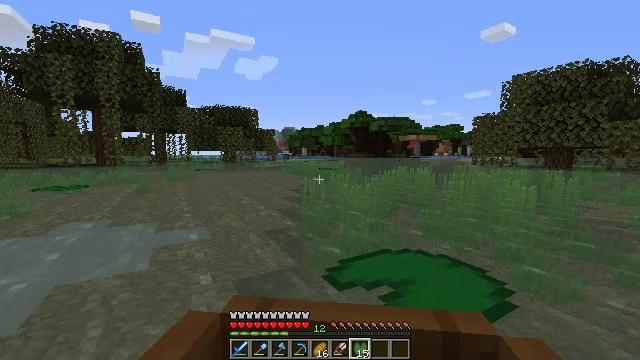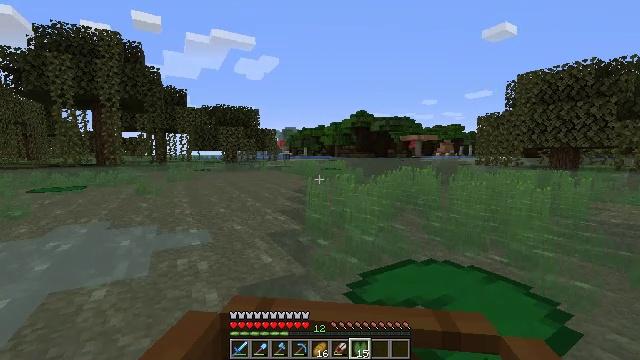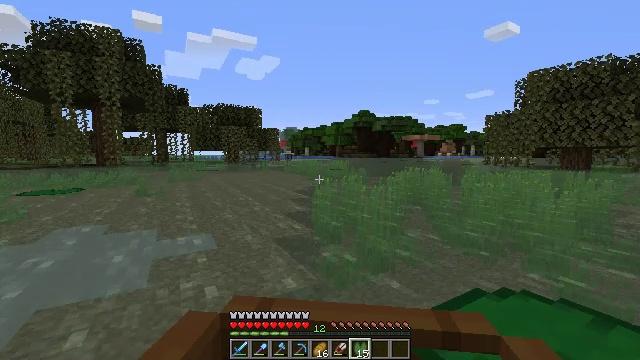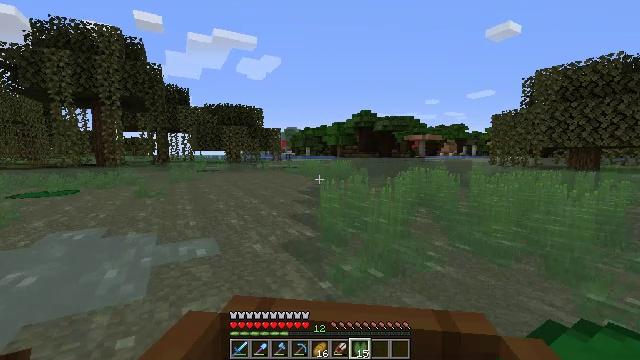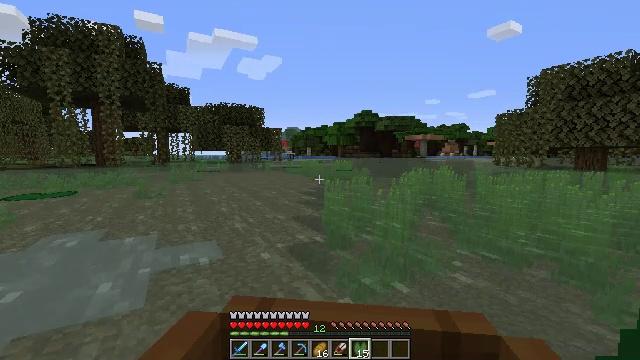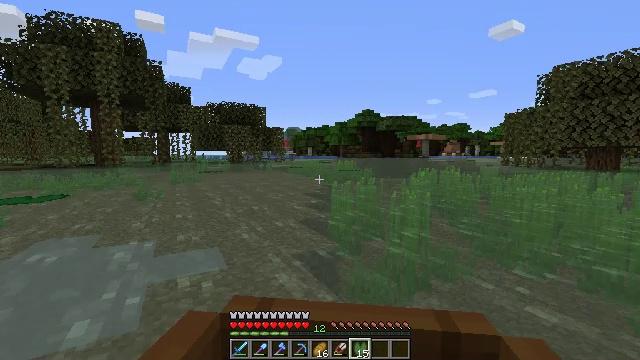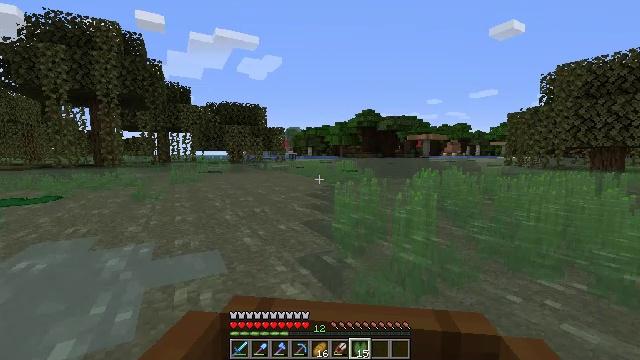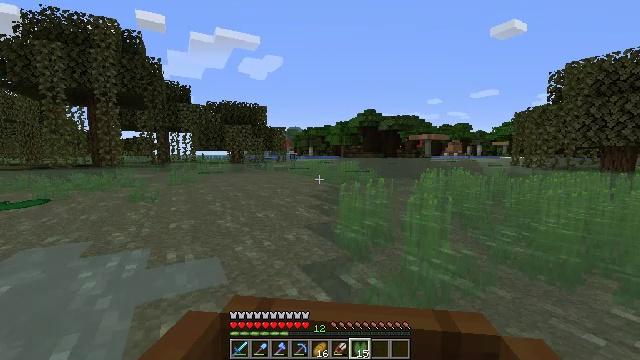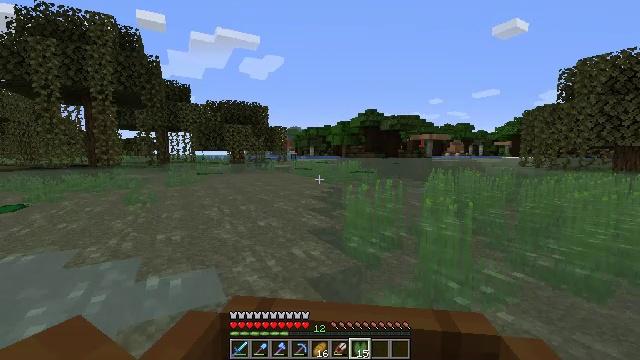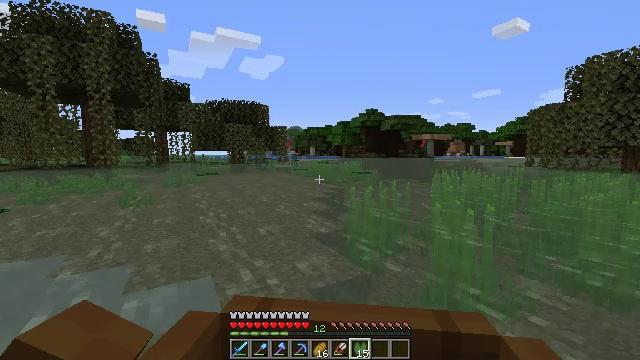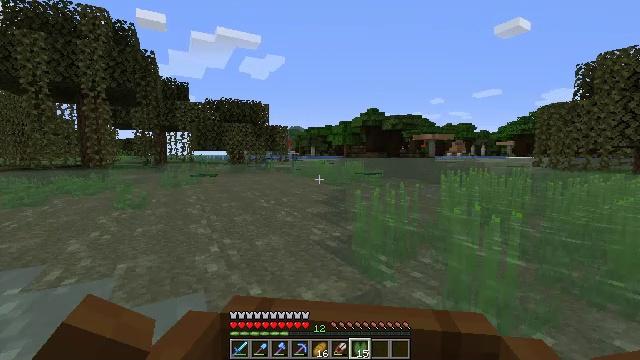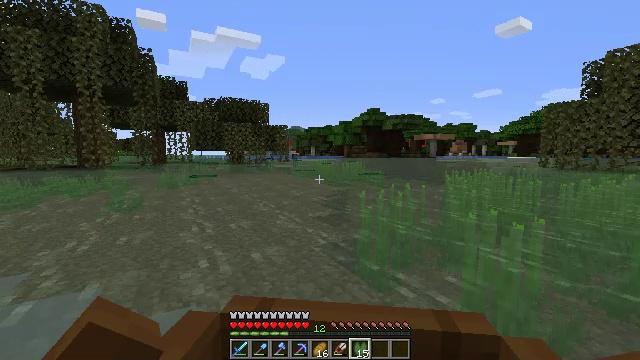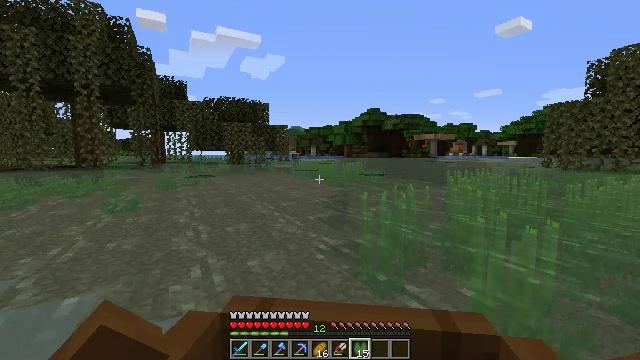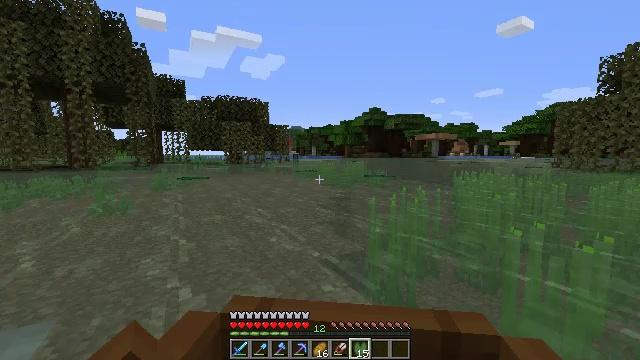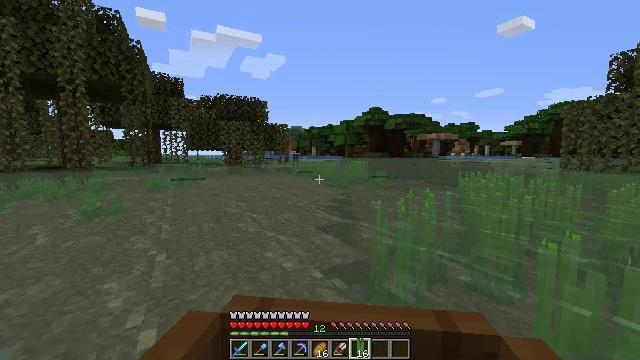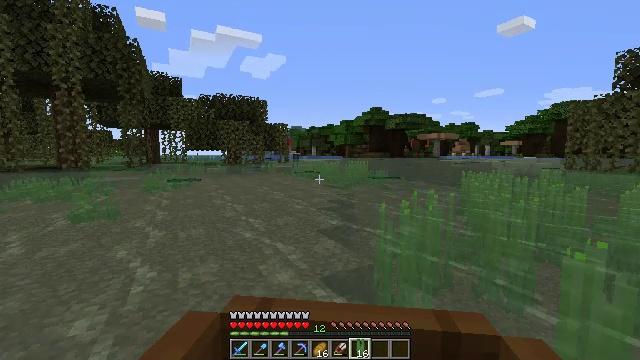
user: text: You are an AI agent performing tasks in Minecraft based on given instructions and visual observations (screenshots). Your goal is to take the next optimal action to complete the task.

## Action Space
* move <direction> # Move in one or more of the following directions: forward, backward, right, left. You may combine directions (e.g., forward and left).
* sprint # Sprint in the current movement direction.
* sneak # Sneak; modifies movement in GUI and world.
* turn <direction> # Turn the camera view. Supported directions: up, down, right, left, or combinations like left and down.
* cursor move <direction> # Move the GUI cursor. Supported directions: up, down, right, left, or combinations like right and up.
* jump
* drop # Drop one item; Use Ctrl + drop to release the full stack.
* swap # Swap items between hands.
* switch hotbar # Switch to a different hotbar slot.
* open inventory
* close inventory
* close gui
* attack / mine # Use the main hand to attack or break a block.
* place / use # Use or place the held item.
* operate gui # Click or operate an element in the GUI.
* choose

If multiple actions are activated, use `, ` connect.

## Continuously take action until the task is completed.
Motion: motion action
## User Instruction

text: Mine seagrass underwater.
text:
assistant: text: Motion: move forward
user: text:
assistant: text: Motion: move forward
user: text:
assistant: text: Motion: move forward
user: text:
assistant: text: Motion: move forward
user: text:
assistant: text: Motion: move forward
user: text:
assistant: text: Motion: move forward
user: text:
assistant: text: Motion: move forward
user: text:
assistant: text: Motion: move forward
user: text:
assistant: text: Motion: move forward
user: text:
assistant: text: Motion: move forward
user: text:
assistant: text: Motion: move forward
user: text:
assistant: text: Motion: move forward
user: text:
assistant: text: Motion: move forward
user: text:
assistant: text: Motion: move forward
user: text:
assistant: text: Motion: move forward
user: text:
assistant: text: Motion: move forward
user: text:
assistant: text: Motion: move forward
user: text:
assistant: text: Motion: move forward
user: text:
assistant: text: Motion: move forward
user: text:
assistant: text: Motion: move forward and move right
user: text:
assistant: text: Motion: move forward and move right
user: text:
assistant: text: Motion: move forward and move right
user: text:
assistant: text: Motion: move forward
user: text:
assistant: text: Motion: move forward
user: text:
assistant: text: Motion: move forward
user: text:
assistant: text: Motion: move forward
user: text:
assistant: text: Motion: move forward
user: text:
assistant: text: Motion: move forward
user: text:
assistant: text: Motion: move forward
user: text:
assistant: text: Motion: move forward